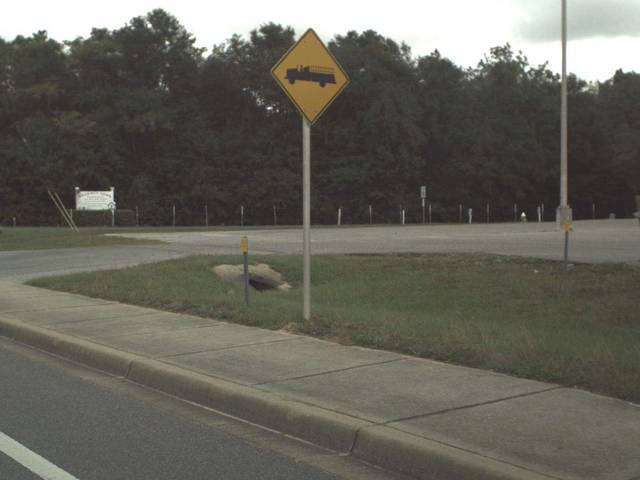
Region: United States
Coordinates: 30.654, -87.046